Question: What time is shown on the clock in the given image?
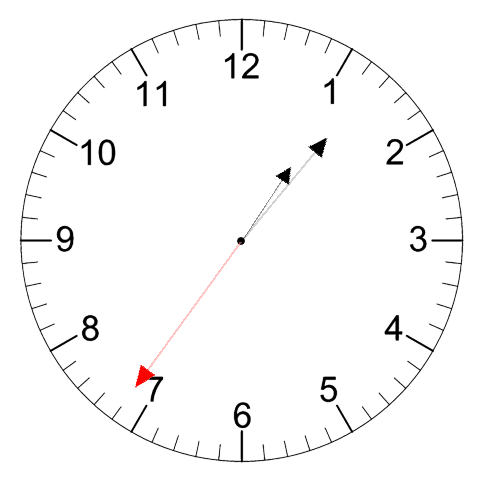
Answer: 01:06:36